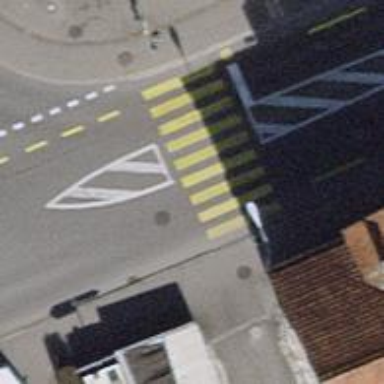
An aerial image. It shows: Zebra crossing on the road.